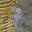
Label: 7